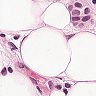
Metastatic tissue present: yes